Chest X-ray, PA view. Patient: 69 years old, sex F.
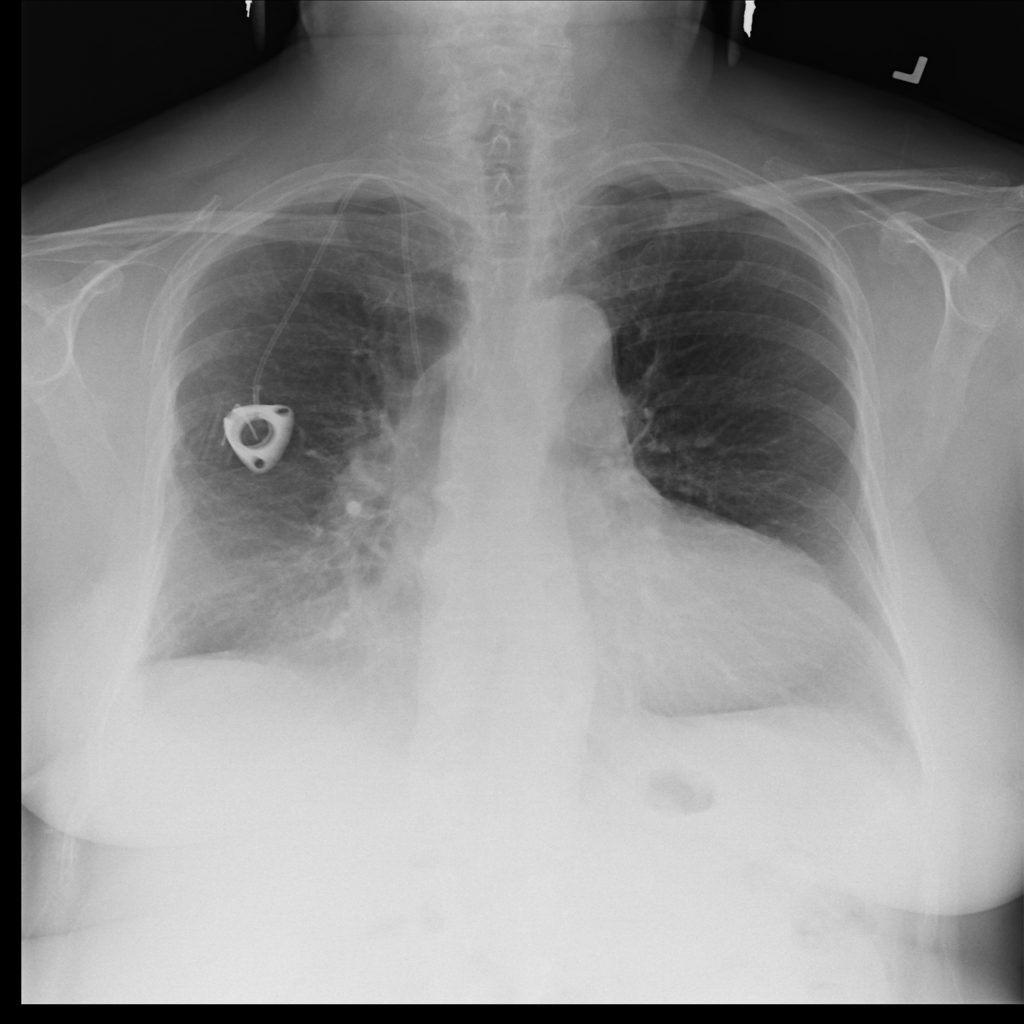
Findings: No Finding